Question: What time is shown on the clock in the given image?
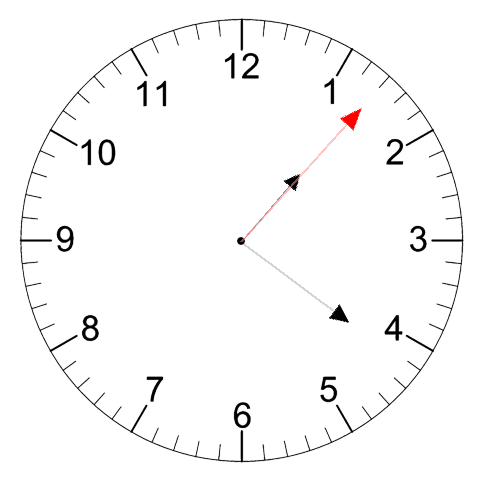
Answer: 01:21:07